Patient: sex F, age 34
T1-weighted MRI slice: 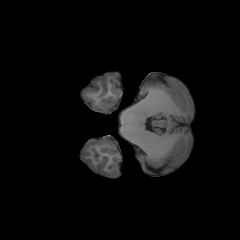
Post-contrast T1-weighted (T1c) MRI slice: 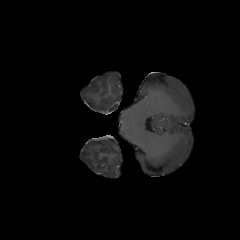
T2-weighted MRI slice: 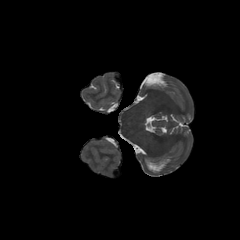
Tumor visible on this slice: no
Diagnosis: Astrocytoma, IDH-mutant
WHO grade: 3